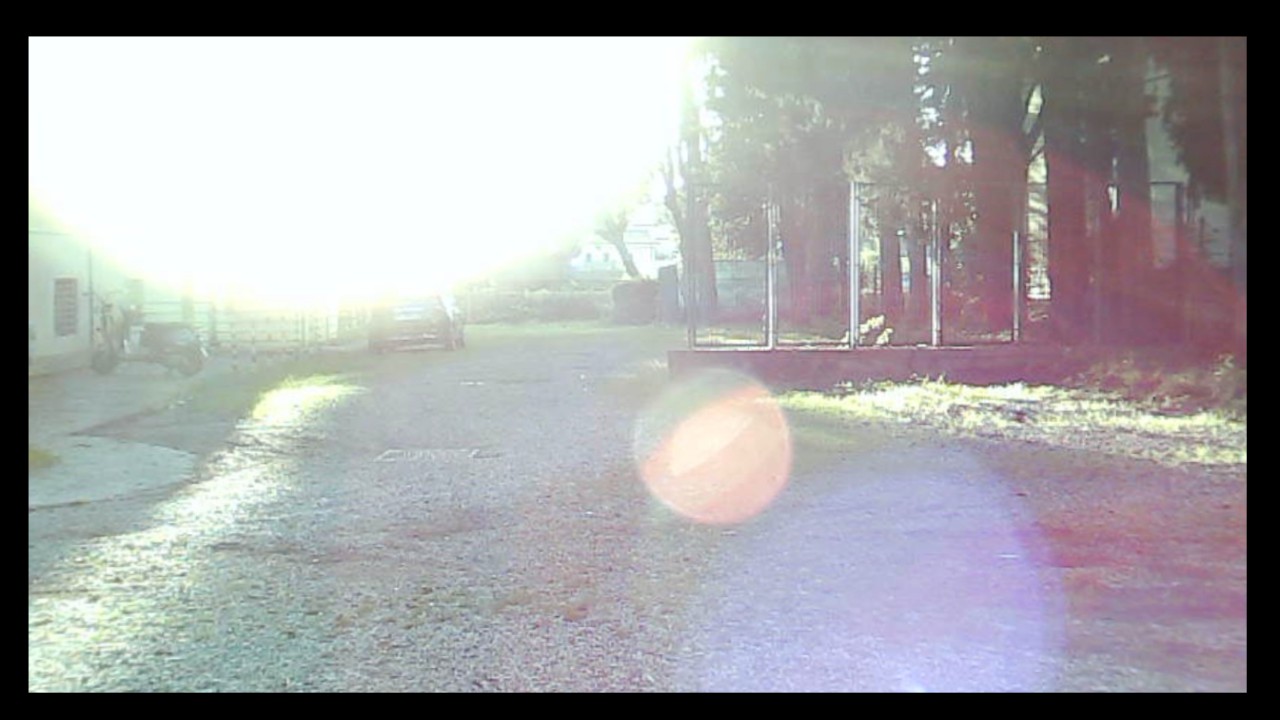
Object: Betafpv air75